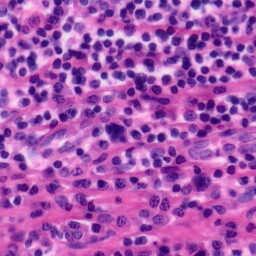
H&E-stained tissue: Tonsil